Field crop: tomato
Growth stage: 2
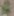
Species: solanum